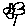
Label: flower